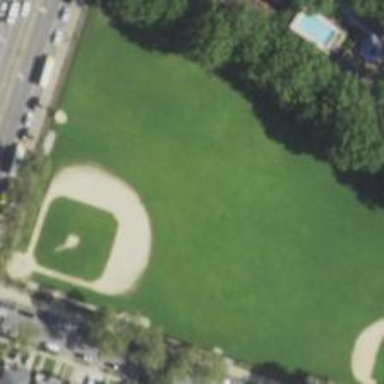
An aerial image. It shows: Baseball pitch for leisure and sports activities.